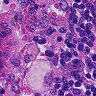
Metastatic tissue present: no